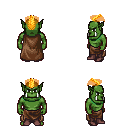
a pixel art fantasy rpg character, male body template, orc, green skin, brown cape, robe skirt, light blonde short mohawk hairstyle, maroon shoes, four views (front, back, left, right), 2x2 character sprite sheet, small pixel art, hard edges, no anti-aliasing